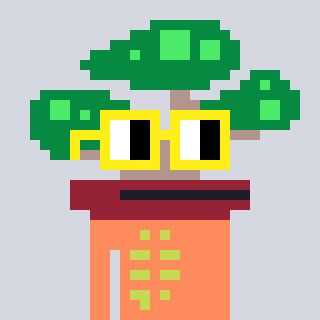
a pixel art character with square yellow glasses, a bonsai-shaped head and a peachy-colored body on a cool background